Field crop: tomato
Growth stage: 1
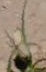
Species: cyperus